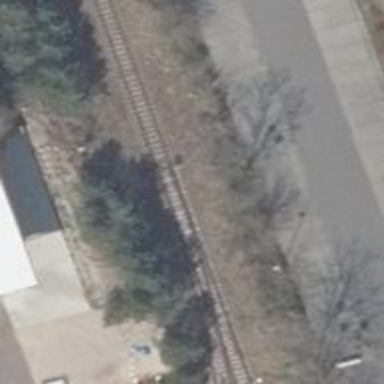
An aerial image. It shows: Railway switch.